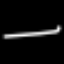
Label: line